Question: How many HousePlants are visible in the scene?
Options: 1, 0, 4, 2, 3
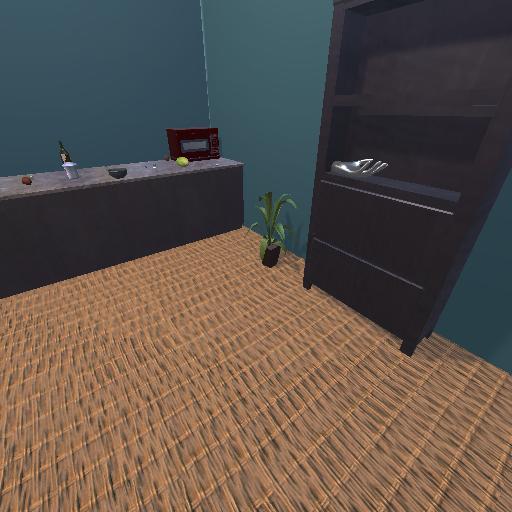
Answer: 1